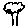
Label: tree